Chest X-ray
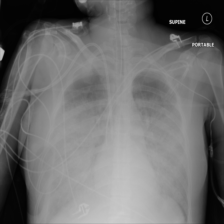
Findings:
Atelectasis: negative
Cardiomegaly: negative
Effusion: negative
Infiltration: negative
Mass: negative
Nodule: negative
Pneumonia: negative
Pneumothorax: positive
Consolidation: negative
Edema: positive
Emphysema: negative
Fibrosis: negative
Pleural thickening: negative
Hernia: negative